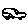
Label: car